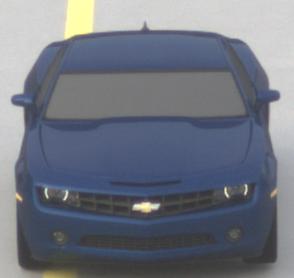
Make: Chevrolet
Model: Camaro Cabriolet 6.2 V8
Detailed model: Camaro (V) Coupé
Model produced from: 2011/09
Model produced until: 2014/02
Doors: 2
Color: blue
Road condition: dry road
Daytime: morning or afternoon
Contrast: low contrast